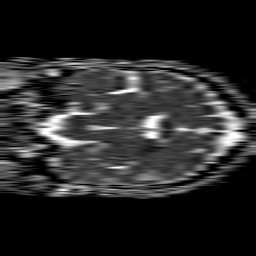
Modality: ADC
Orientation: coronal
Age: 60
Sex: male
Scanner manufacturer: philips
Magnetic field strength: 1.5 T
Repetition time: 4.6 s
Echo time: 0.09059 s